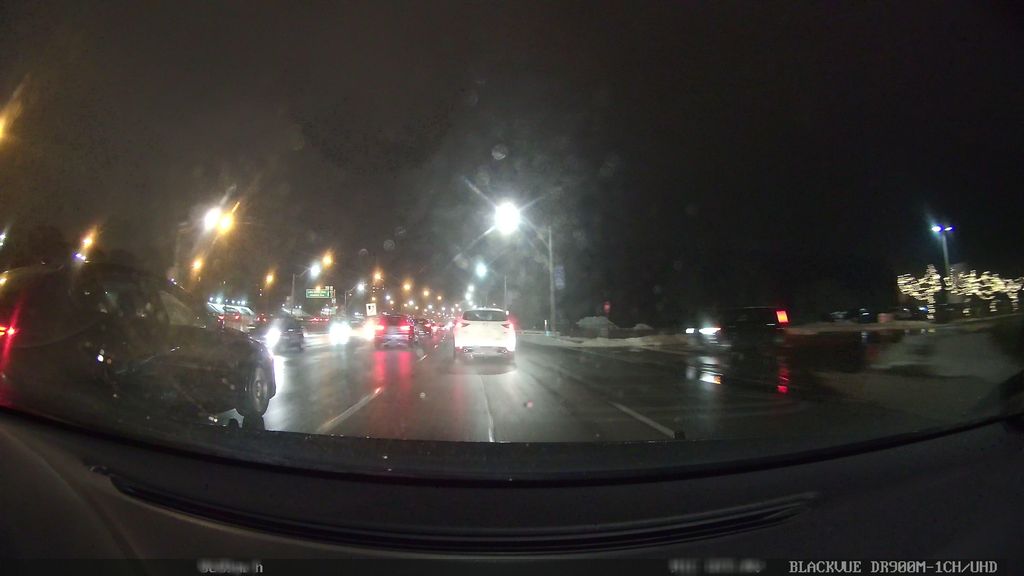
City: toronto